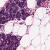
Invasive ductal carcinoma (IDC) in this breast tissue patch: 0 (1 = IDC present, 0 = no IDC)